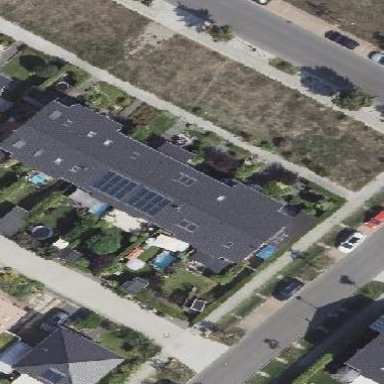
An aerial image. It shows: Terrace-style building with gabled roof.